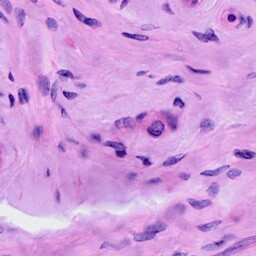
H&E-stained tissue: Cervix